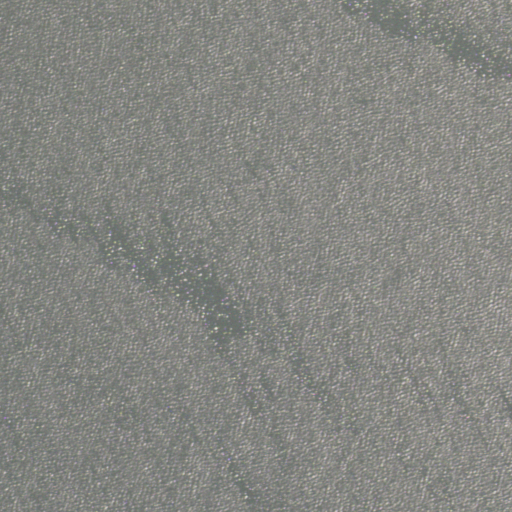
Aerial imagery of cape in Louisiana named Mozambique Point containing only open water